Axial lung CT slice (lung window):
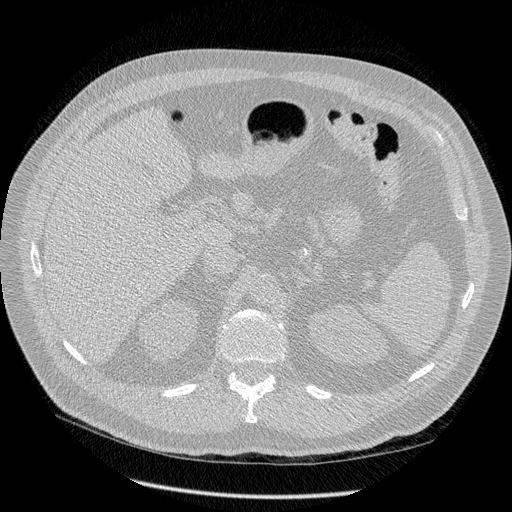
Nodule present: no